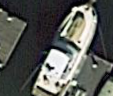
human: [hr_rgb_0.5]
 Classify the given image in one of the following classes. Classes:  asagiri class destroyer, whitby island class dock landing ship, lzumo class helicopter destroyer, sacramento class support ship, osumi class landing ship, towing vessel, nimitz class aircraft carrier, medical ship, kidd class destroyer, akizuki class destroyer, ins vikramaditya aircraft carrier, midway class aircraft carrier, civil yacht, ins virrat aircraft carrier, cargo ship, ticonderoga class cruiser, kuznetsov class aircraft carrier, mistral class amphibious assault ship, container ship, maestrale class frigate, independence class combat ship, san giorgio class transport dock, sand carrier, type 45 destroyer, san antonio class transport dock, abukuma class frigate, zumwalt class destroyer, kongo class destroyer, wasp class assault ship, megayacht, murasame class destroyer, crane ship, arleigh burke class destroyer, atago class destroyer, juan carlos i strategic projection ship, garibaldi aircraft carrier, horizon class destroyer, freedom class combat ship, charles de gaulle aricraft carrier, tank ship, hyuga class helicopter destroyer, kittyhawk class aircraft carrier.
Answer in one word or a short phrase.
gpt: Civil yacht